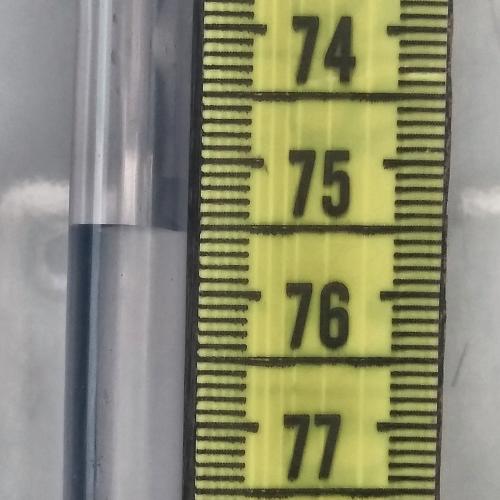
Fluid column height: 75.5 cm